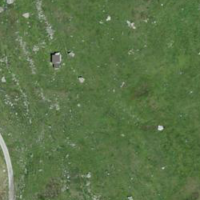
EUNIS habitat code: 26
Species observed at this site:
Crocus vernus